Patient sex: M
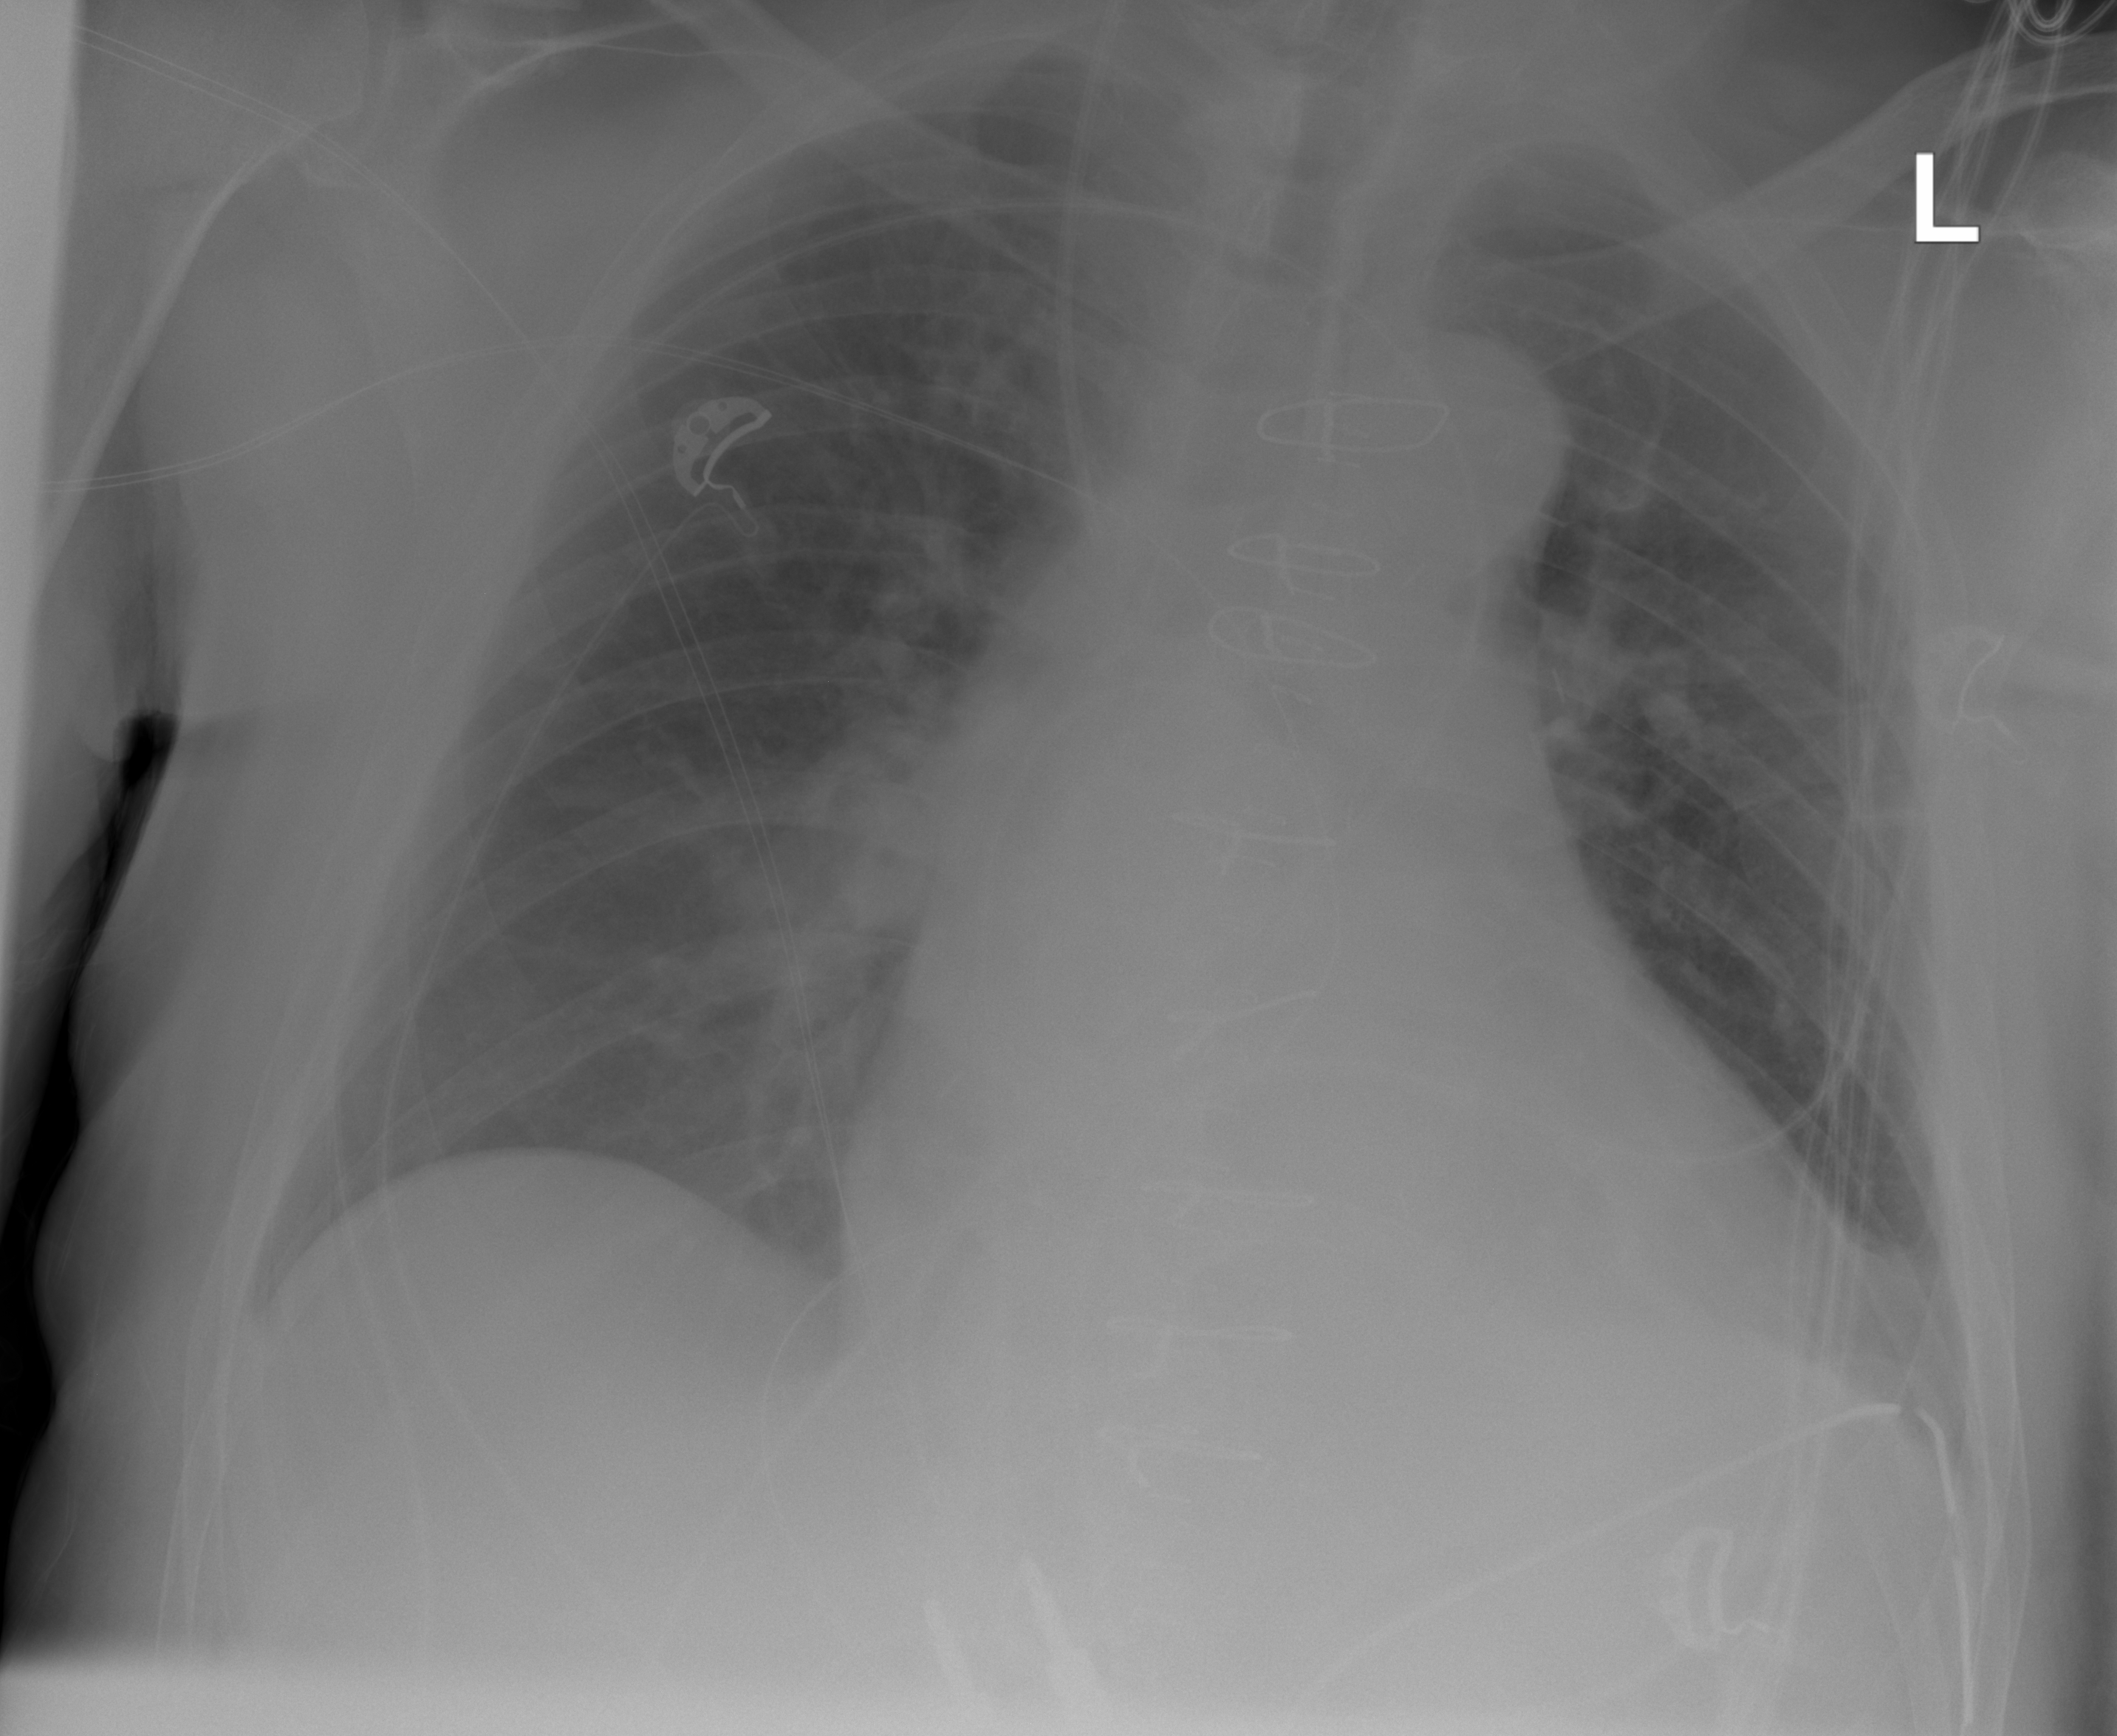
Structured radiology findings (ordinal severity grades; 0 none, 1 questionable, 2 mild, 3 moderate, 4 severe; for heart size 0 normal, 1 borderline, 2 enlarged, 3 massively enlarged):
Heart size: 2
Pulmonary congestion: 0
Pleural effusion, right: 1
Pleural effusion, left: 1
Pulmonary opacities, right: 0
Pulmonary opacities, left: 0
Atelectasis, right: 0
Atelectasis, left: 0